Interaction volume radius: 10 \u00c5
Interaction volume height: 10 \u00c5
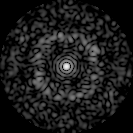
Disorder parameter: 0.8231